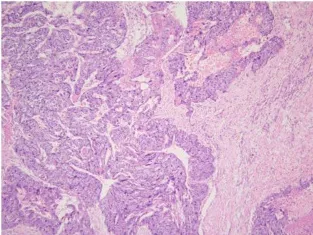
Retroperitoneal tumor pathology 40x light microscope image. (A, B) respectively shows 40x light microscope images of retroperitoneal tumor pathology at different locations.
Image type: pathology (h&e)